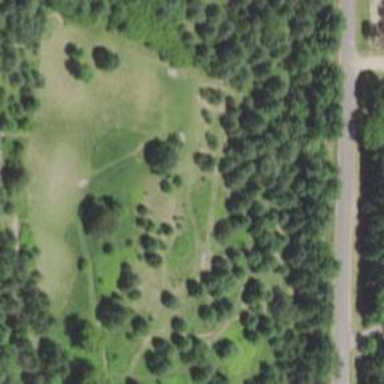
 perfect for leisurely sports activities."